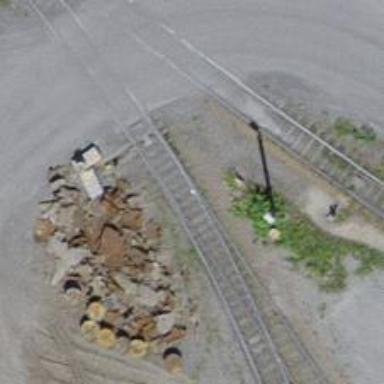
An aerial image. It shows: Railway switch.